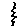
Label: zigzag